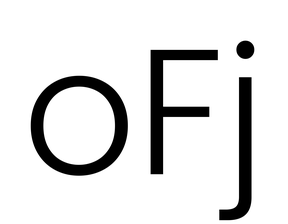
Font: Poppins-Light